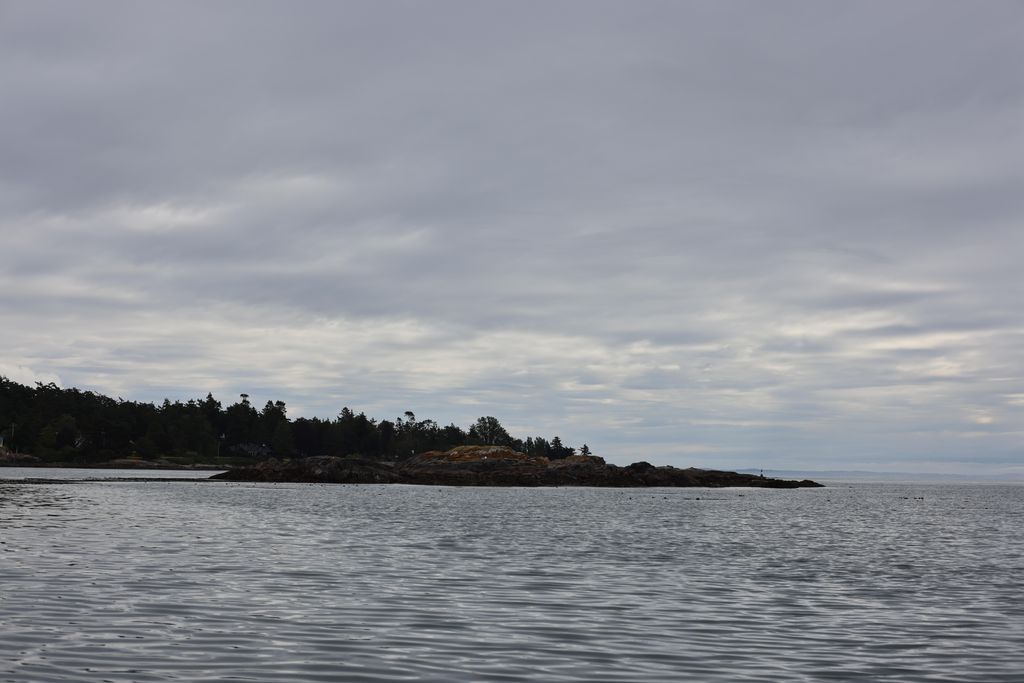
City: victoria